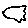
Label: cloud